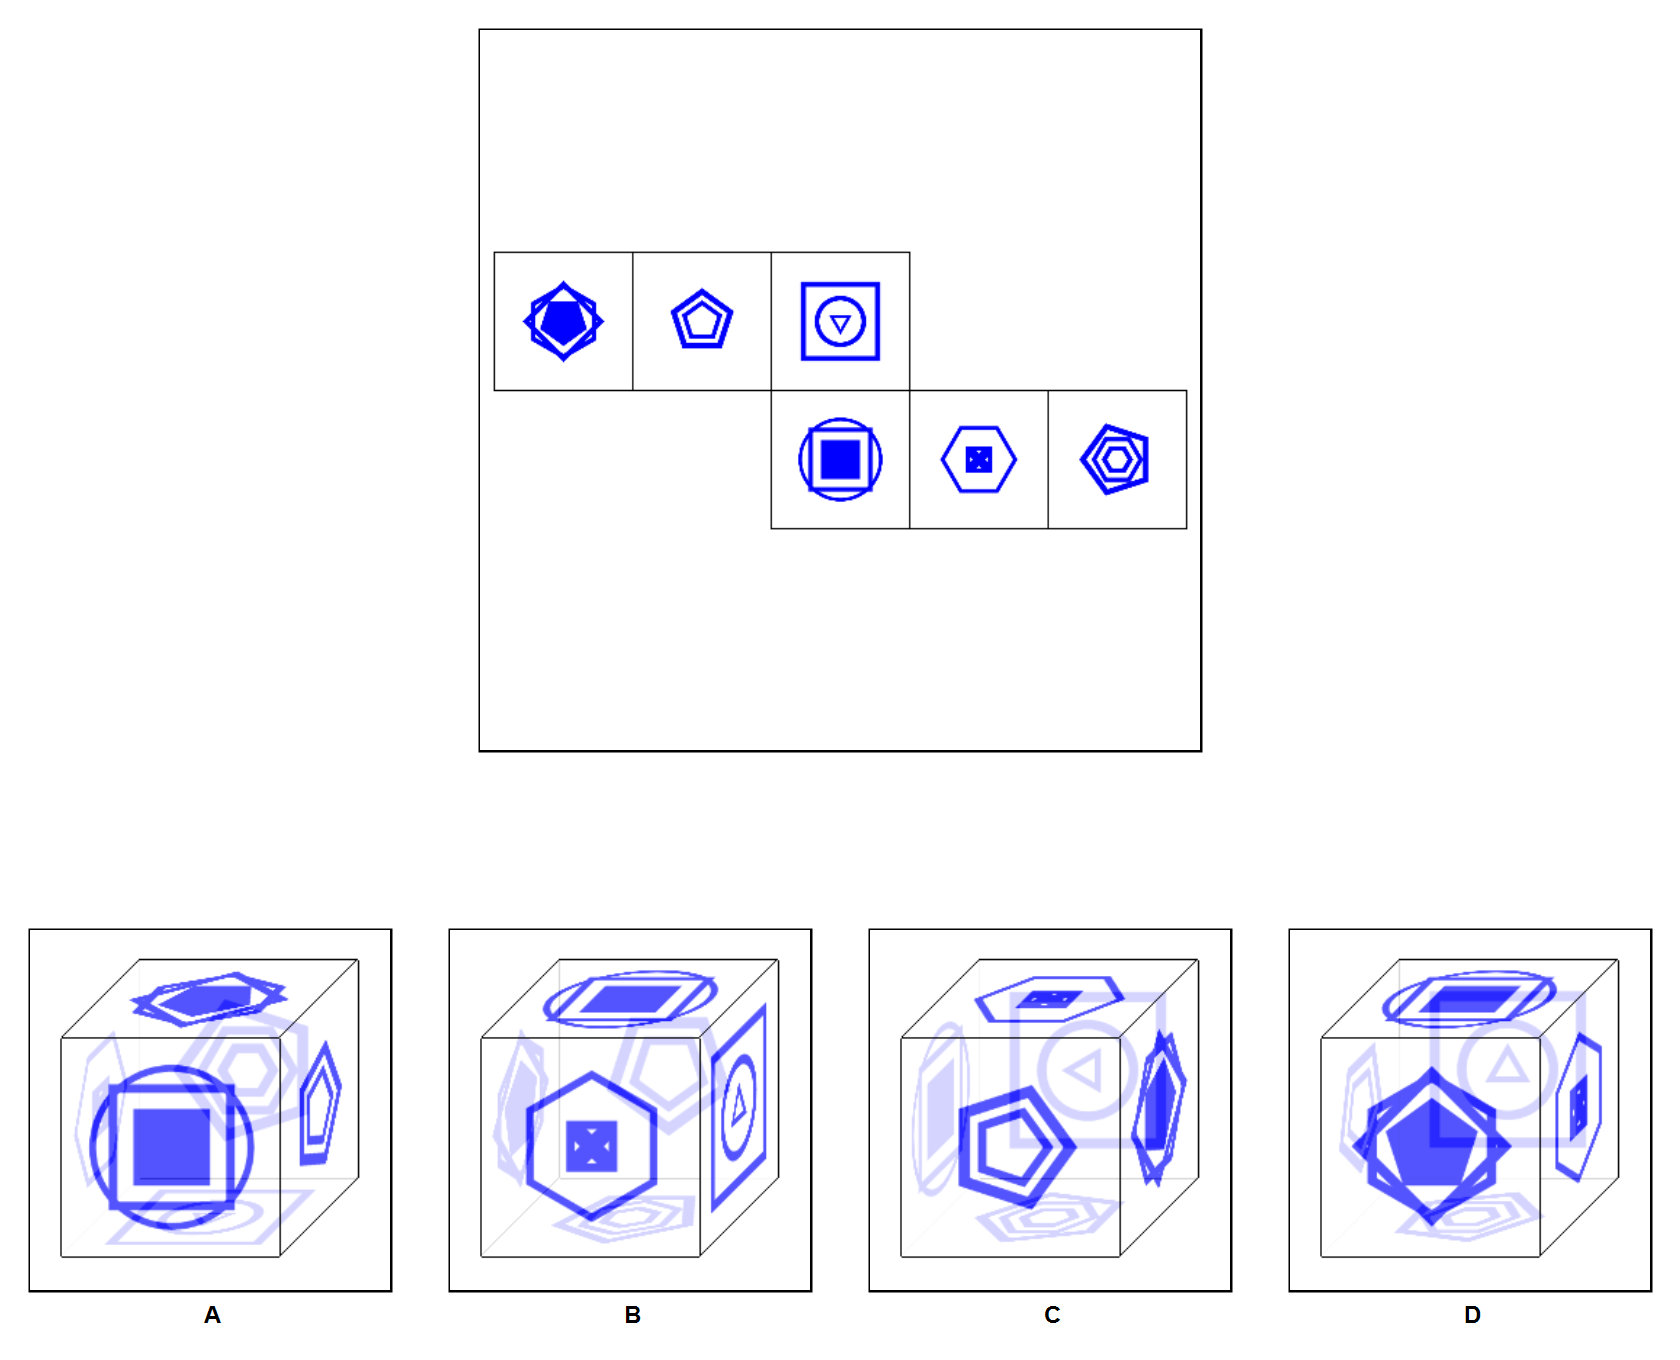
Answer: C